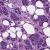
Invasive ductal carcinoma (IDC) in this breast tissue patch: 1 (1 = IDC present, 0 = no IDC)